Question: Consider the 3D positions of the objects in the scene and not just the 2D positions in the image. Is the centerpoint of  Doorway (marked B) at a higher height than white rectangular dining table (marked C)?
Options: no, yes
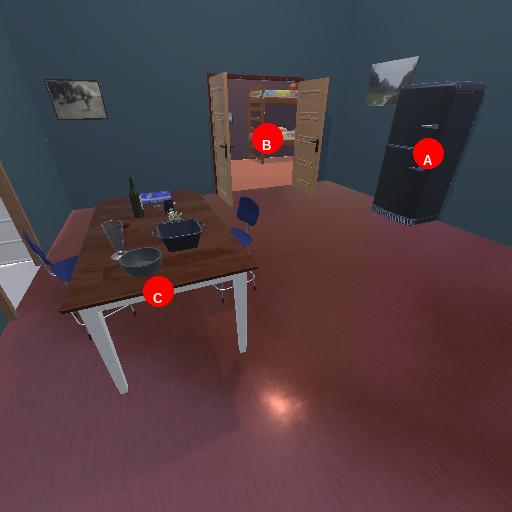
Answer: no